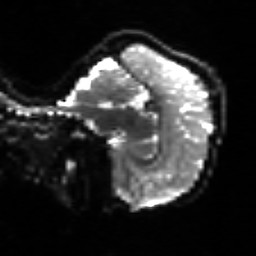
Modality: sbref
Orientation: sagittal
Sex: female
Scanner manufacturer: siemens
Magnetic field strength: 3 T
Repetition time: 5 s
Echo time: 0.071 s